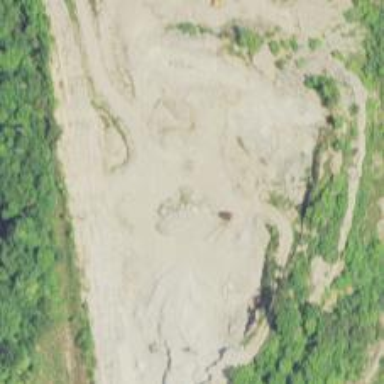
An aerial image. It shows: Quarry area.